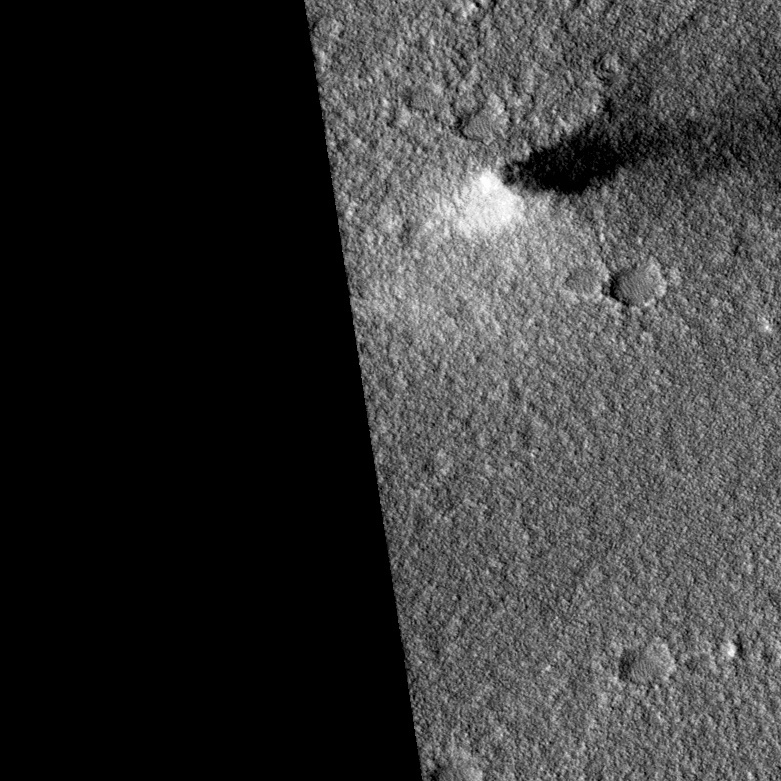
Label: dustdevil